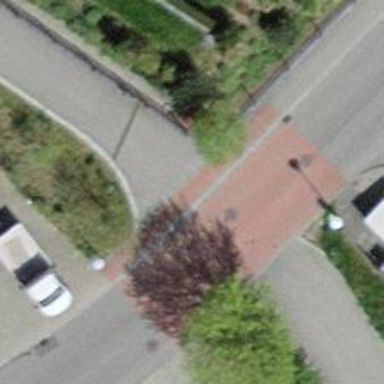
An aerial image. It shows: Road with "give way" sign.